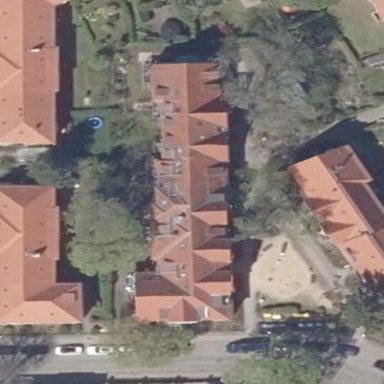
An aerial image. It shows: Residential building with hipped roof covered in red roof tiles.